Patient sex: M
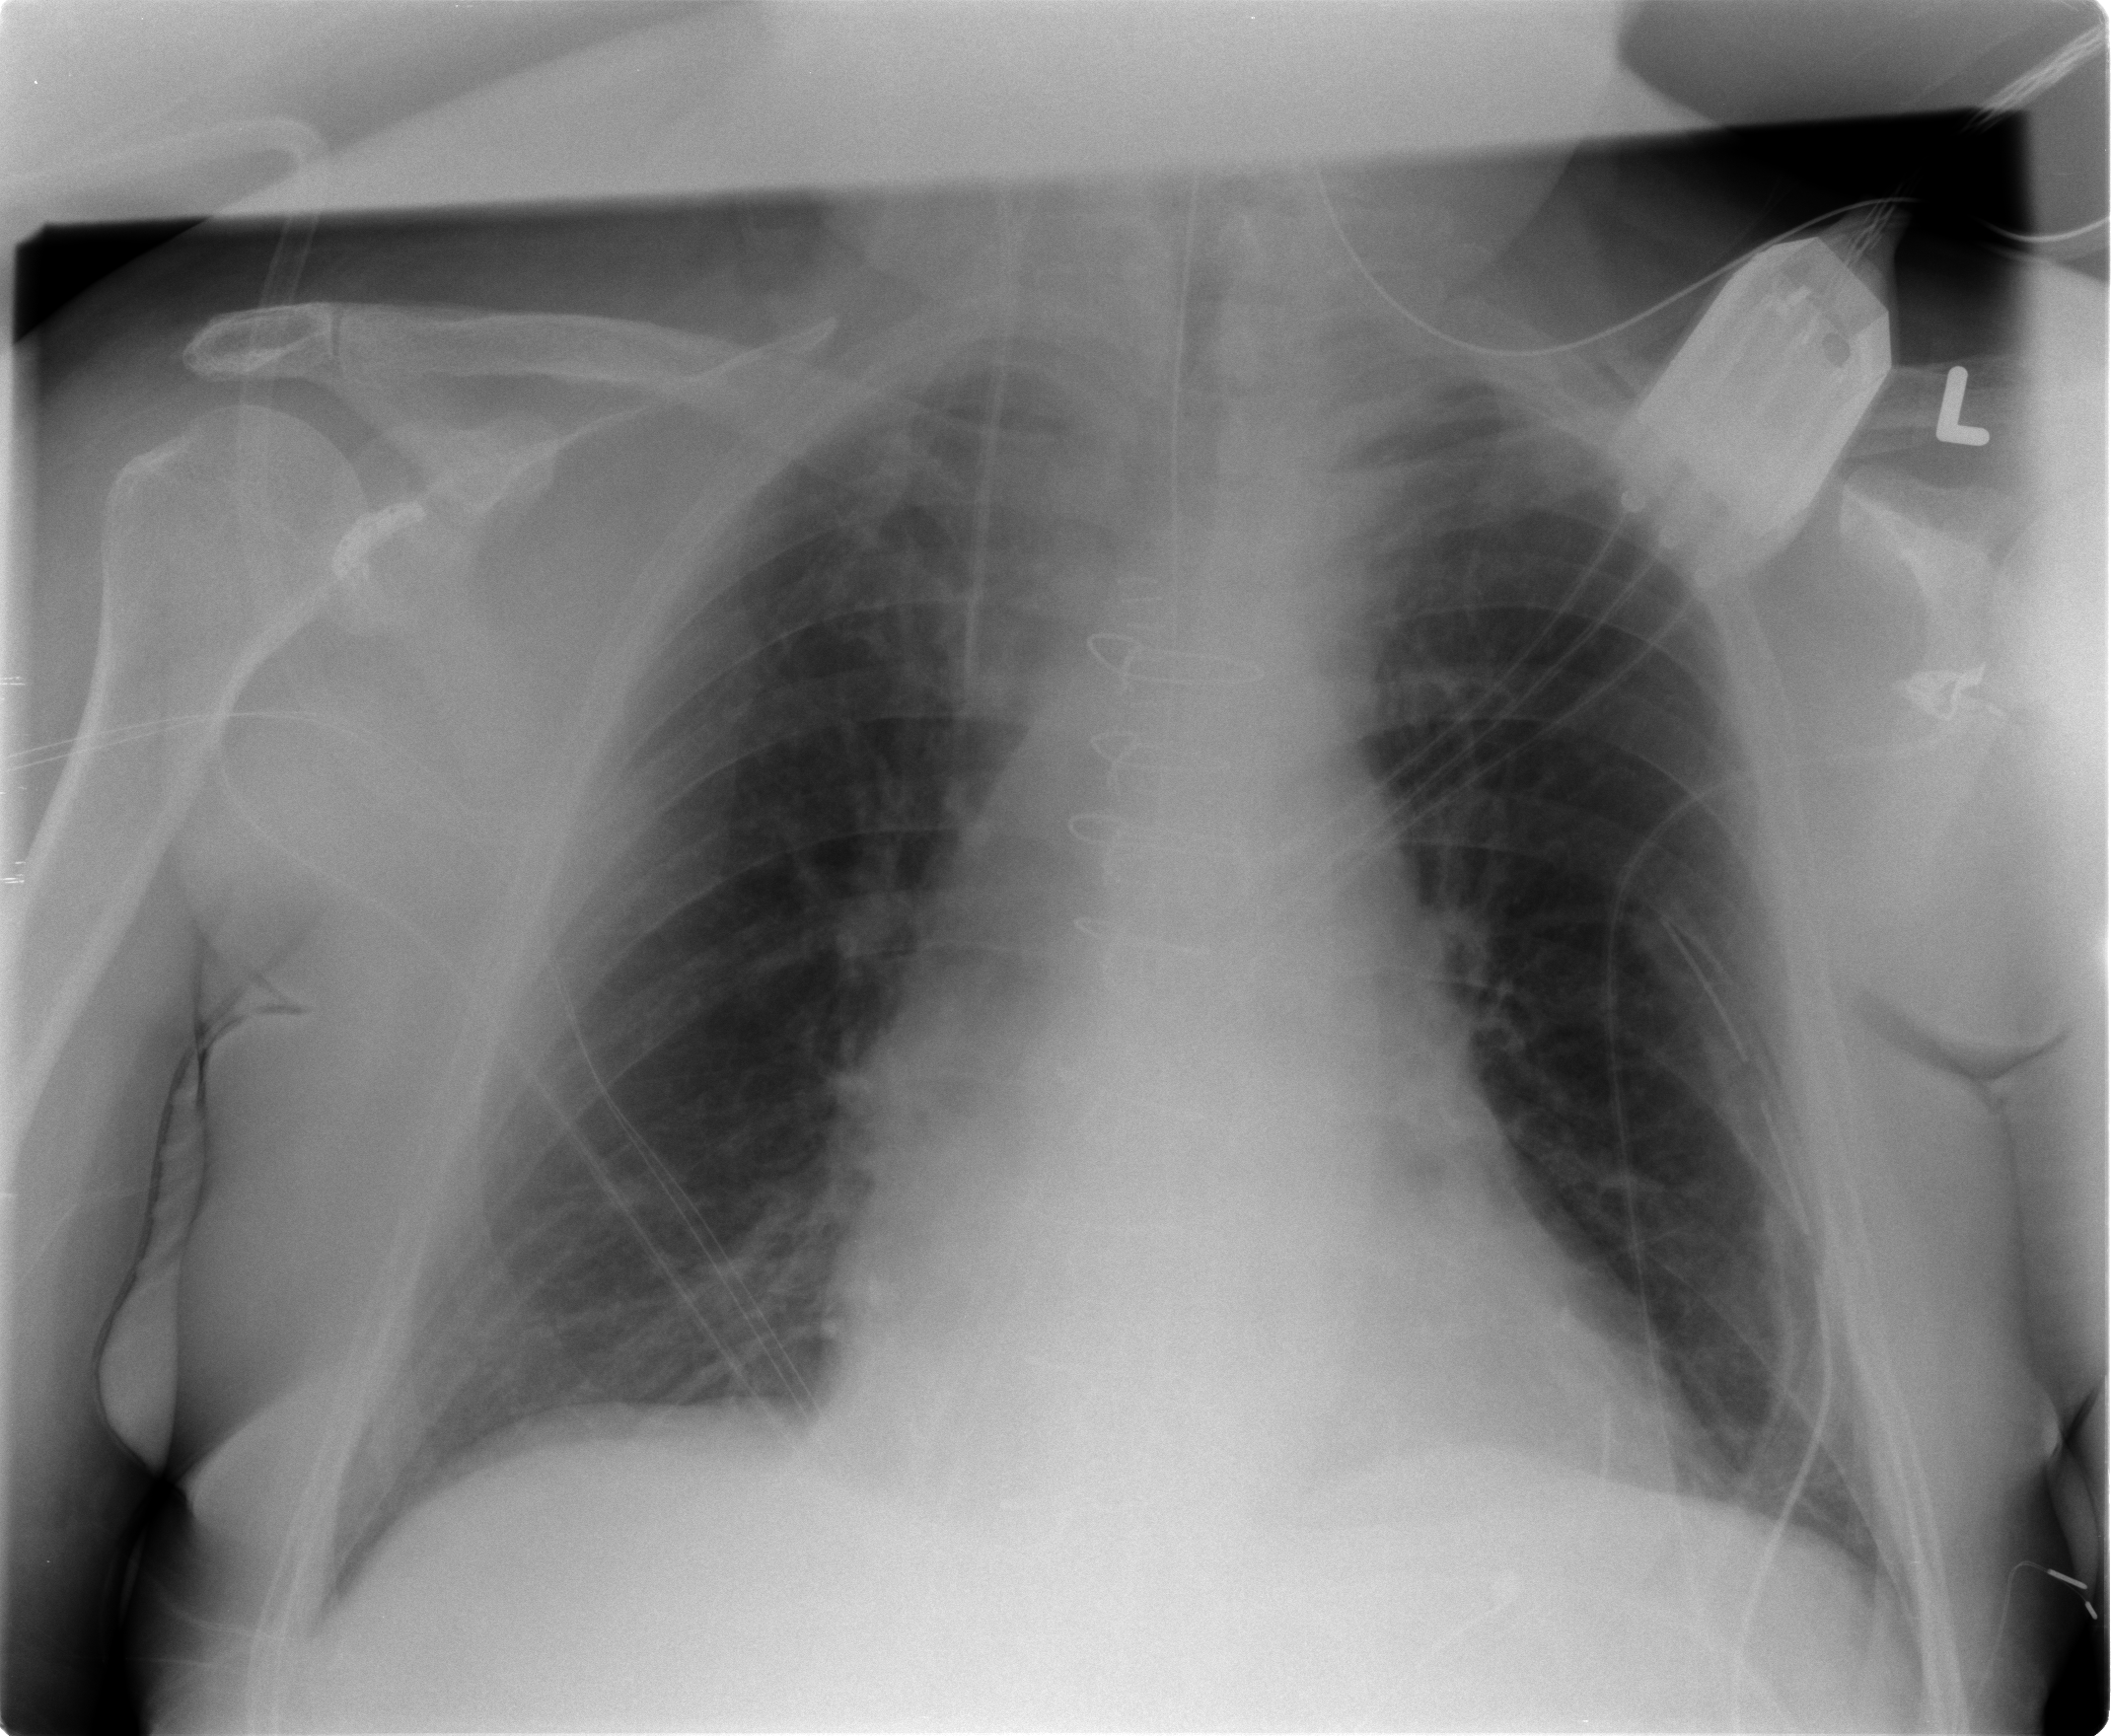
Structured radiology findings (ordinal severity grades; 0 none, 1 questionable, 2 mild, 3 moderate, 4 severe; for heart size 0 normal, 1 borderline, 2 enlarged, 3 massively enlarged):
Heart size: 2
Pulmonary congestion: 0
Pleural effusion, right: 0
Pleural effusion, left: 0
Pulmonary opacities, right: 0
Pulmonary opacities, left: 0
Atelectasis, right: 2
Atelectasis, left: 2